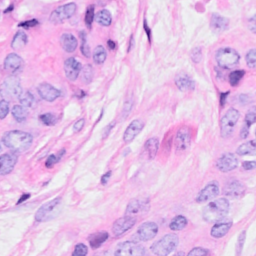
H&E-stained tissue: Breast